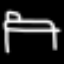
Label: bed